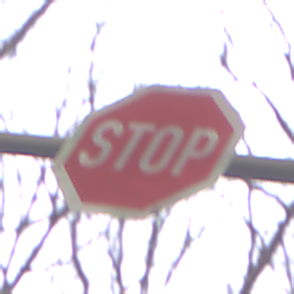
Verkehrszeichen: Stop
Umgebung: Outdoor, Nature
Tageszeit: Midday
Wetter: Overcast
Licht: Natural
Jahreszeit: Autumn
Kontrast: LowContrast